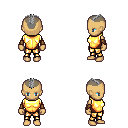
a pixel art fantasy rpg character, female body template, human, tanned skin, gold chest armor, gold greaves, gray short mohawk hairstyle, cloth bracers, four views (front, back, left, right), 2x2 character sprite sheet, small pixel art, hard edges, no anti-aliasing